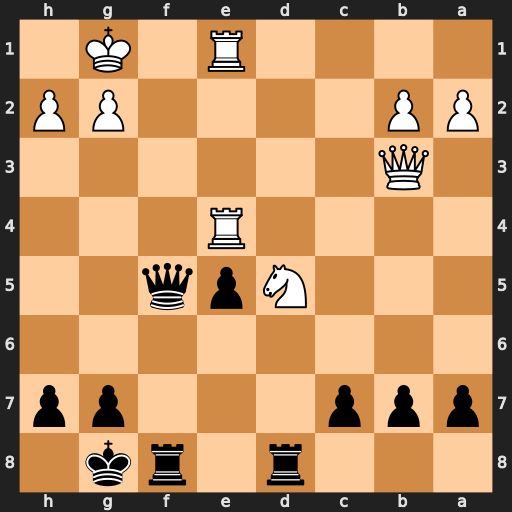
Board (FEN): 3r1rk1/ppp3pp/8/3Npq2/4R3/1Q6/PP4PP/4R1K1
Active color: b
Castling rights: -
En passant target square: -
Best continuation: Qf2+ Kh1 Qf1+ Rxf1 Rxf1#